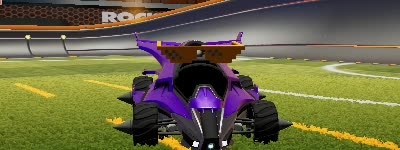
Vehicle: aftershock